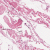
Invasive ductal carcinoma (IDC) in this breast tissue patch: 0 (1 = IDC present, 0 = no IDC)